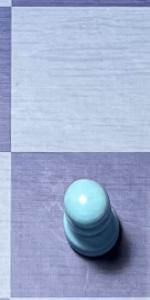
Label: Pawn_White